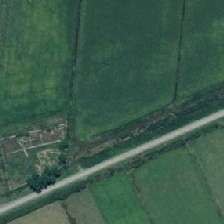
Land cover: shortrotation_cropland